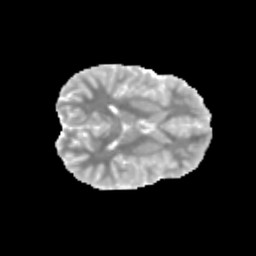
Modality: MD
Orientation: axial
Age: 13
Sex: male
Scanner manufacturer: siemens
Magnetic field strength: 3 T
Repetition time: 3.8 s
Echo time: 0.07 s